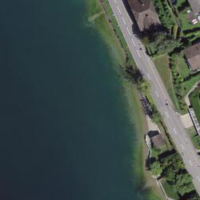
EUNIS habitat code: 14
Species observed at this site:
Sphex funerarius